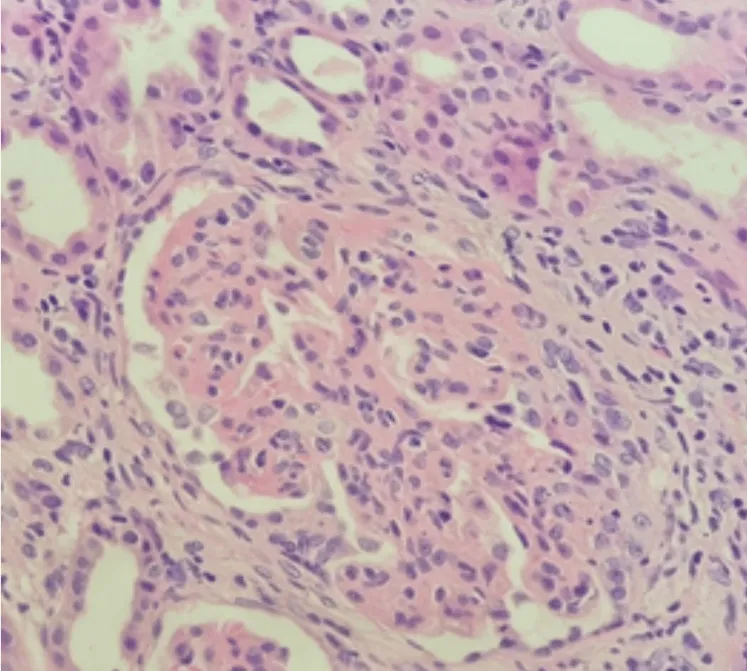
Second kidney biopsy. Features of lupus nephritis with endocapillary hypercellularity that is associated with karyorrhexis and wire loop lesion. No features of TMA are seen (H&E stain, 400x).
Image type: pathology (h&e)